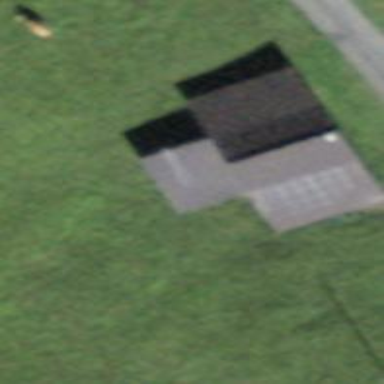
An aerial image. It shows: Cabin.